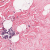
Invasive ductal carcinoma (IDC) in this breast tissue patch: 0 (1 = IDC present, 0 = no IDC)